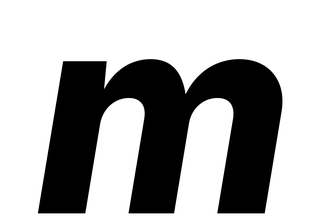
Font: Inter-Italic_ExtraBold_Italic